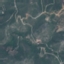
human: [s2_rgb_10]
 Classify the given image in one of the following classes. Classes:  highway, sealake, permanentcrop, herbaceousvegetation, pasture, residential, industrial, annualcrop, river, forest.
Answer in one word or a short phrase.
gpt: HerbaceousVegetation